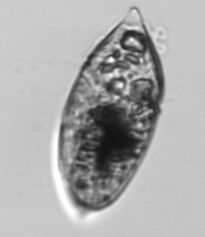
Label: Gyrodinium